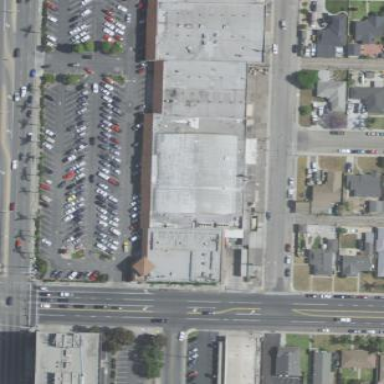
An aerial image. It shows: Part of the building is designated for retail.